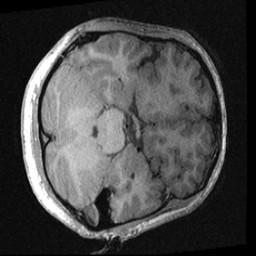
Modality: T1w
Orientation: axial
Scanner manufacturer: ge
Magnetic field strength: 3 T
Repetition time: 0.007008 s
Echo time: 0.002612 s